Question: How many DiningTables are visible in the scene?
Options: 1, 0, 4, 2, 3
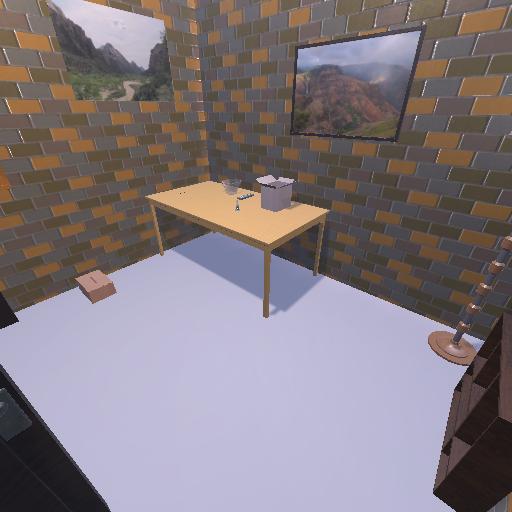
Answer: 1